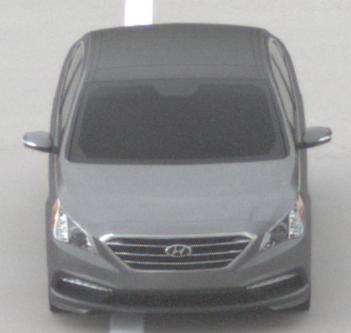
Make: Hyundai
Model: Sonata
Detailed model: Gen. 7
Model produced from: 2015
Model produced until: 2017
Doors: 4
Color: gray
Road condition: dry road
Daytime: midday
Contrast: low contrast